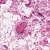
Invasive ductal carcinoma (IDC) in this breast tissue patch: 0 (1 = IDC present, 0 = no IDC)